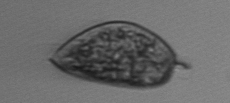
Label: Prorocentrum_micans